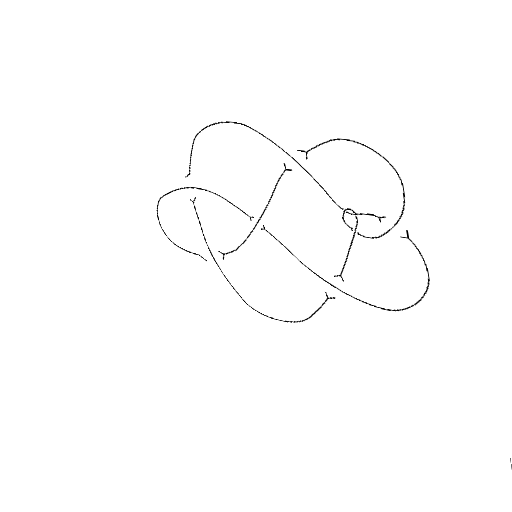
Crossing number: 9